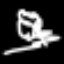
Label: leaf